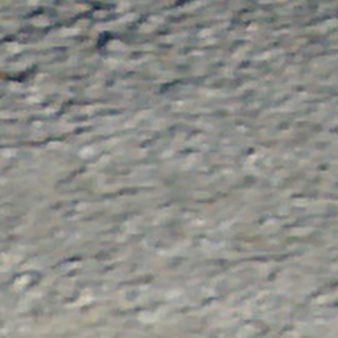
Label: other